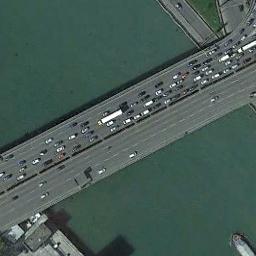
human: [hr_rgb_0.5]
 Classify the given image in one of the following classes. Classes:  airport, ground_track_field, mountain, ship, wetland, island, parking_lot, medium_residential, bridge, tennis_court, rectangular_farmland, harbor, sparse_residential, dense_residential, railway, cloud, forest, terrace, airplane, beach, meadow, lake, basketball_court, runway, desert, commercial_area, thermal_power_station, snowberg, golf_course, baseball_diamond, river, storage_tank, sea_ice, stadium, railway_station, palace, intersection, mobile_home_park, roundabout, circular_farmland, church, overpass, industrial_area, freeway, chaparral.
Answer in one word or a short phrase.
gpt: bridge